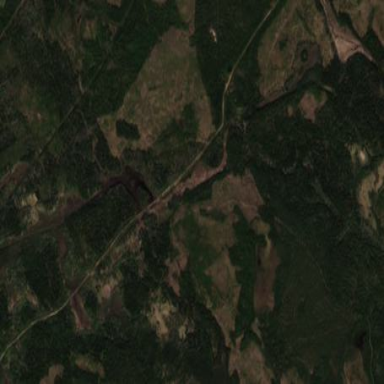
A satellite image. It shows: Bog wetland.